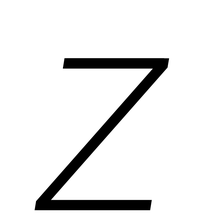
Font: Roboto-Italic_ExtraLight_Italic